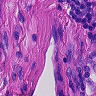
Metastatic tissue present: no